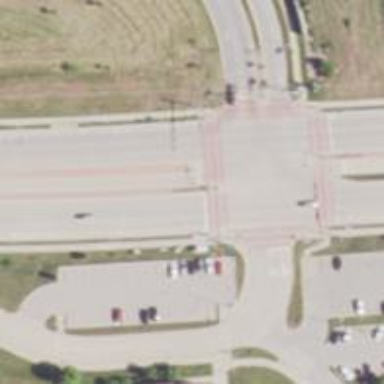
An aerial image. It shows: Secondary link road.